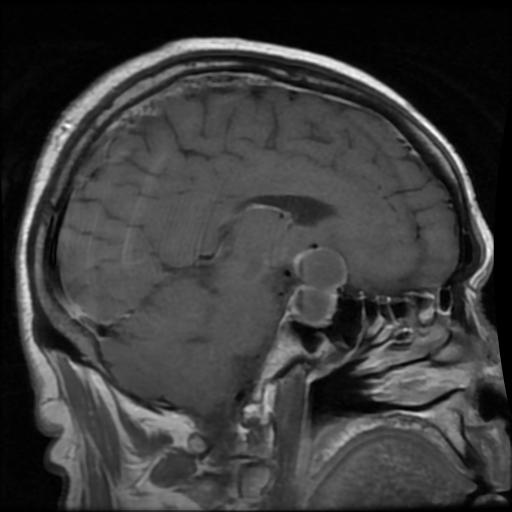
Label: pituitary